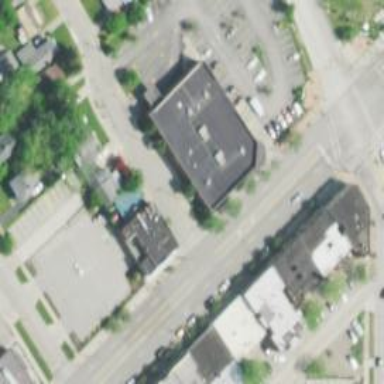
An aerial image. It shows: Pharmacy building providing healthcare services.